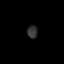
Tissue: prostate
Cell type: T cells
Senescence score: 0.7134
Nuclear area (px): 130
Mean DAPI intensity: 50.392